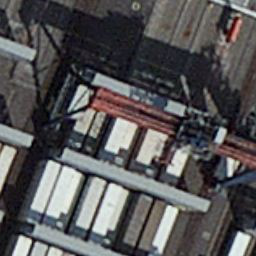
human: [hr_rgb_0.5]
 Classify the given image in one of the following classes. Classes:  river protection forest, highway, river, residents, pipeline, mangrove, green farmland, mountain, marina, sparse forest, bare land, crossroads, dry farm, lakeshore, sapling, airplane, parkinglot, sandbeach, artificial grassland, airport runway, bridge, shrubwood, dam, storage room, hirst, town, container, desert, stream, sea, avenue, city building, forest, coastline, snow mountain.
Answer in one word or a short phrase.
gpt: container